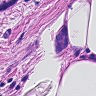
Metastatic tissue present: yes